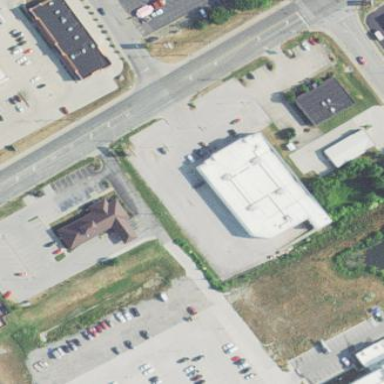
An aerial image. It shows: Variety store located in building.